Interaction volume radius: 10 \u00c5
Interaction volume height: 30 \u00c5
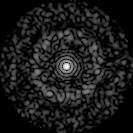
Disorder parameter: 0.8195